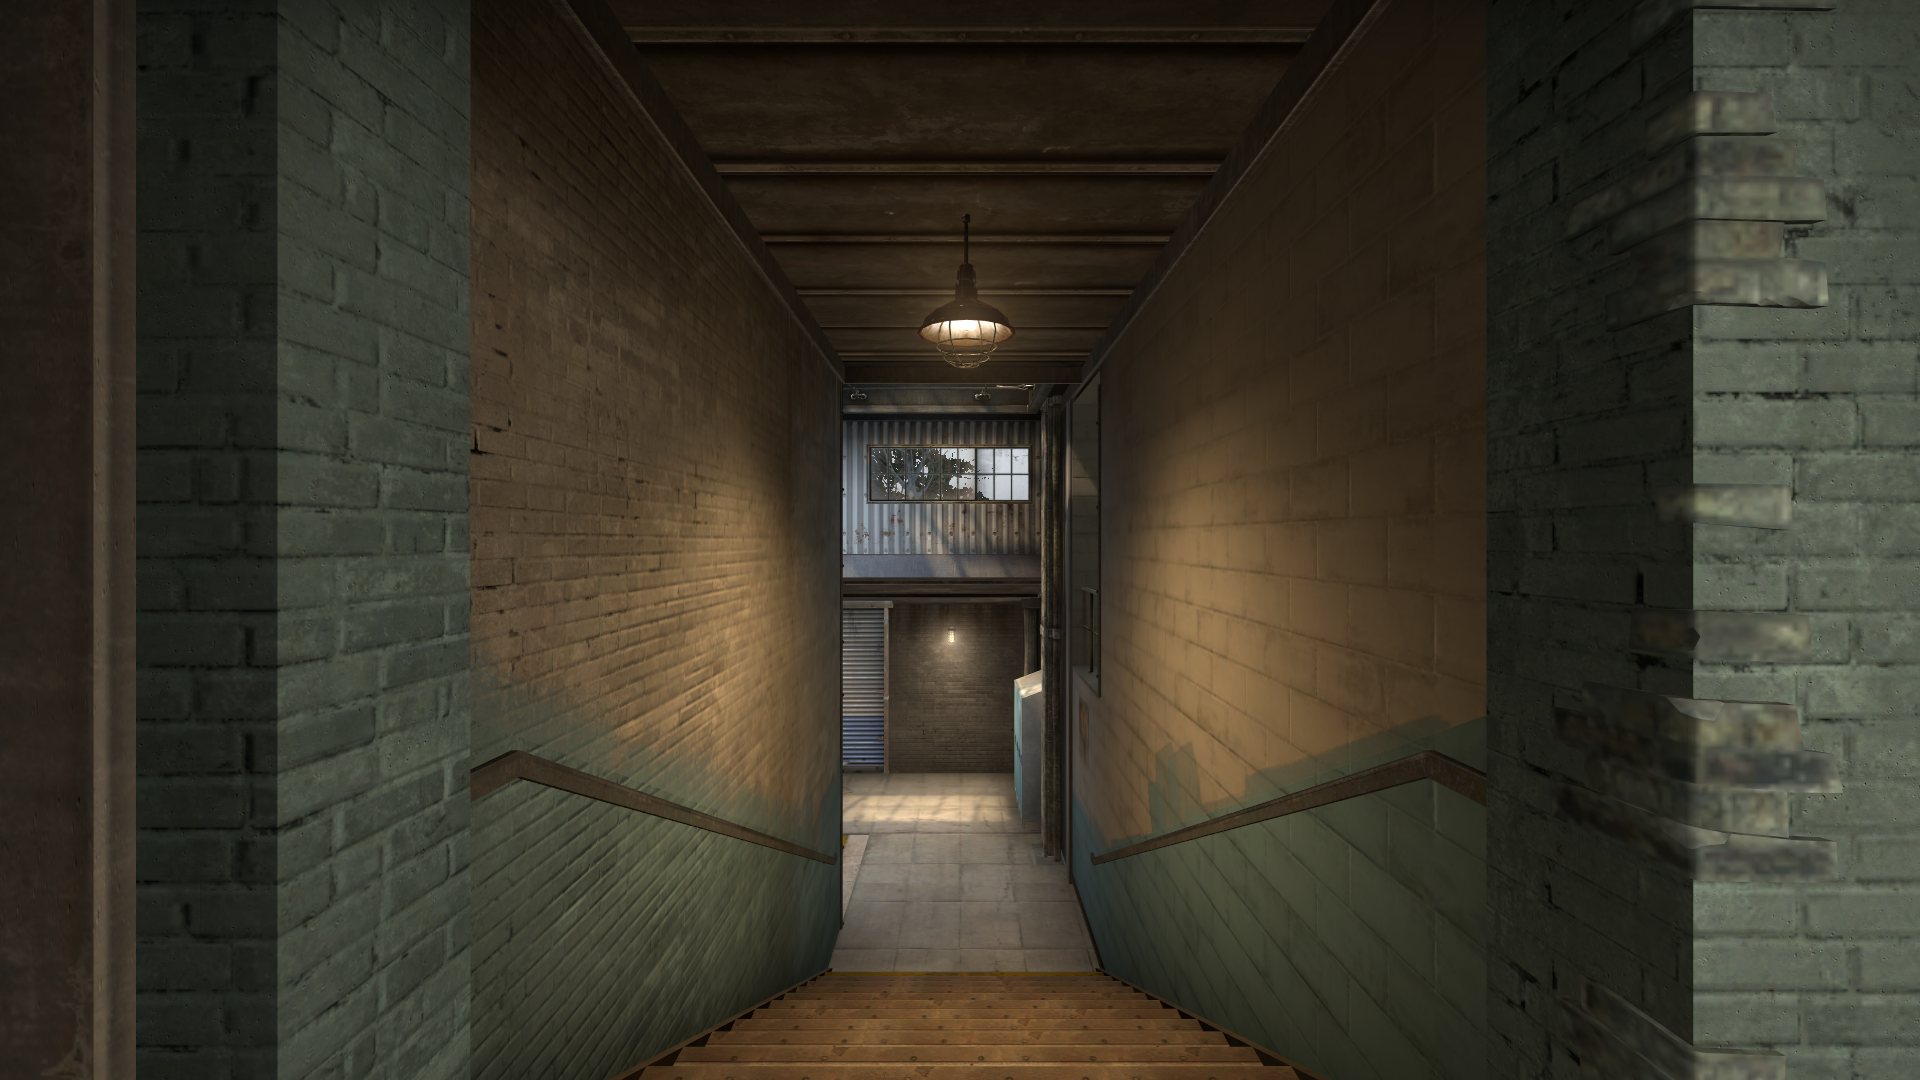
Map: de_train